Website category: book
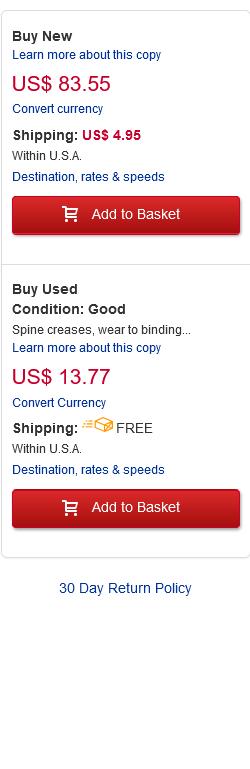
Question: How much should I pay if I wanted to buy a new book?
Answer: US$ 83.55

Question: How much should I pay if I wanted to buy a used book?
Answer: US$ 13.77

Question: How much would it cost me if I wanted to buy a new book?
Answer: US$ 83.55

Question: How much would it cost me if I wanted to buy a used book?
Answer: US$ 13.77

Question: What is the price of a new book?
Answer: US$ 83.55

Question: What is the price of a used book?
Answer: US$ 13.77

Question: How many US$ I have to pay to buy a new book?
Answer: US$ 83.55

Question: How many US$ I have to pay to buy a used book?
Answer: US$ 13.77

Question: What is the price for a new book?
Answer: US$ 83.55

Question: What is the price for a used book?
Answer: US$ 13.77

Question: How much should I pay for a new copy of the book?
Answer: US$ 83.55

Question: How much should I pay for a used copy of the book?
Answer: US$ 13.77

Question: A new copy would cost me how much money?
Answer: US$ 83.55

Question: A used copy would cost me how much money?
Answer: US$ 13.77

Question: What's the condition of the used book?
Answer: Good

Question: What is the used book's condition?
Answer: Good

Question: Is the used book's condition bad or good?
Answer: Good

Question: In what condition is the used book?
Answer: Good

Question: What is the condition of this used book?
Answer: Good

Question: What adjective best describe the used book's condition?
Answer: Good

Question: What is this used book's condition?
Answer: Good

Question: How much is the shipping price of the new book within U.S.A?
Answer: US$ 4.95

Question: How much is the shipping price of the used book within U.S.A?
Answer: FREE

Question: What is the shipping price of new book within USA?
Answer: US$ 4.95

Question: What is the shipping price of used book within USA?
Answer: FREE

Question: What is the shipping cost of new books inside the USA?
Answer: US$ 4.95

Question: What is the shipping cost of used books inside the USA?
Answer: FREE

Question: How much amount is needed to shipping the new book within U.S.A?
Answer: US$ 4.95

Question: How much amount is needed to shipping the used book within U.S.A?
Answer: FREE

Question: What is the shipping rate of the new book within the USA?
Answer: US$ 4.95

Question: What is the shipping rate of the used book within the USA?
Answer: FREE

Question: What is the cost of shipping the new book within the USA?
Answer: US$ 4.95

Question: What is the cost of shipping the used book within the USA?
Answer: FREE

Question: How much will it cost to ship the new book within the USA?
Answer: US$ 4.95

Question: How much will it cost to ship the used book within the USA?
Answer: FREE